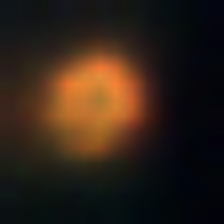
Taxon: NanoPlankton
Group: Other